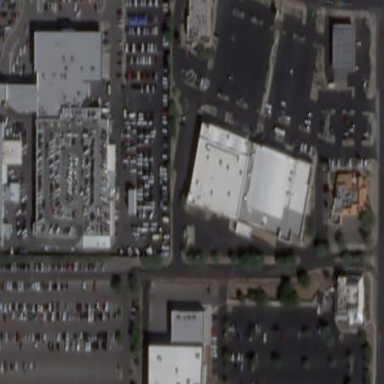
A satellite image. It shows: Car shop.